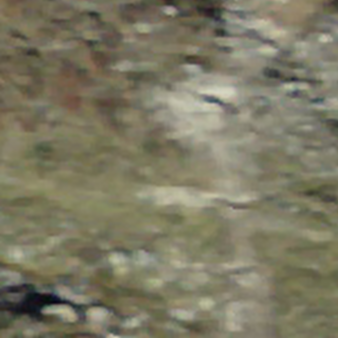
Label: other